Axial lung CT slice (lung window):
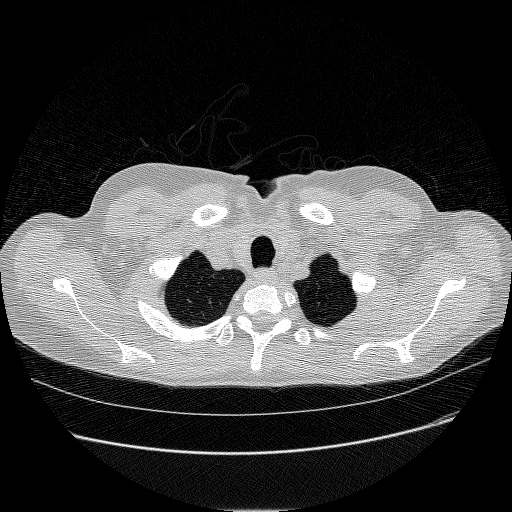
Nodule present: no